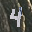
Label: 4